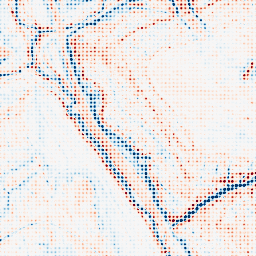
Category: edge_preserving
Decomposition family: anisotropic_diffusion
Decomposition parameters: iterations: 50
kappa: 30
gamma: 0.1
Upsampling method: sinc_hamming
Upsampling parameters: scale: 8
kernel_size: 4
Upsampling scale: 8